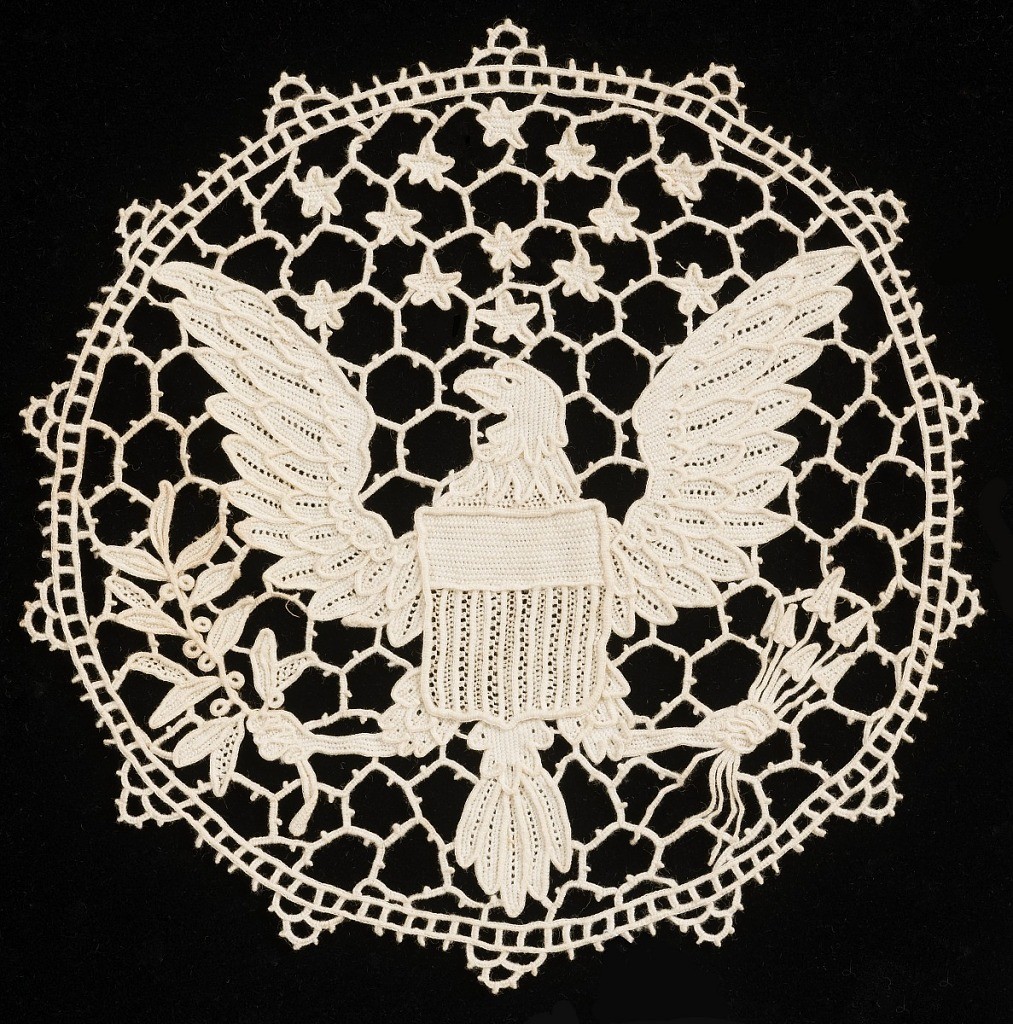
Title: Medallion
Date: ca. 1900
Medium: cotton Technique: needle lace
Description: Circular medallion of a rampant eagle holding arrows in its left talon and an olive branch in the right talon. There is an escutcheon in the center of the eagle's breast and thirteen stars over its head.